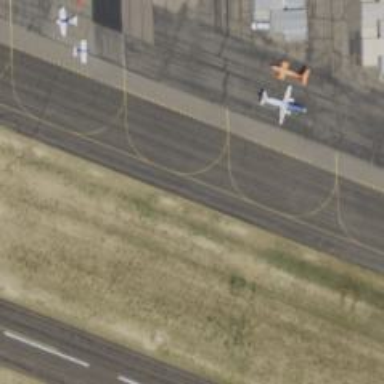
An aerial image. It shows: View of taxiway at the airport.